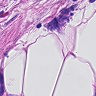
Metastatic tissue present: yes